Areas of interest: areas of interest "Church"
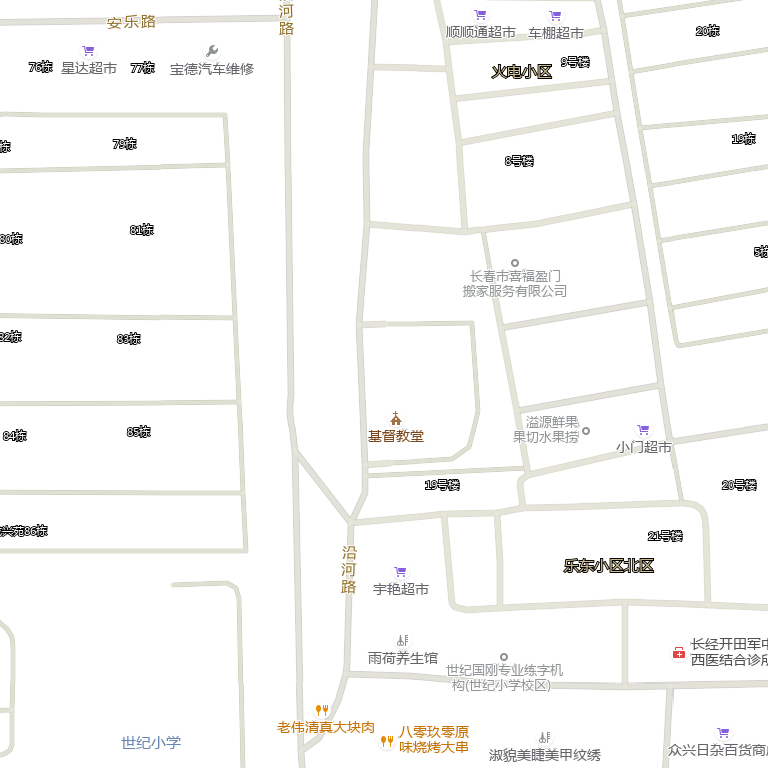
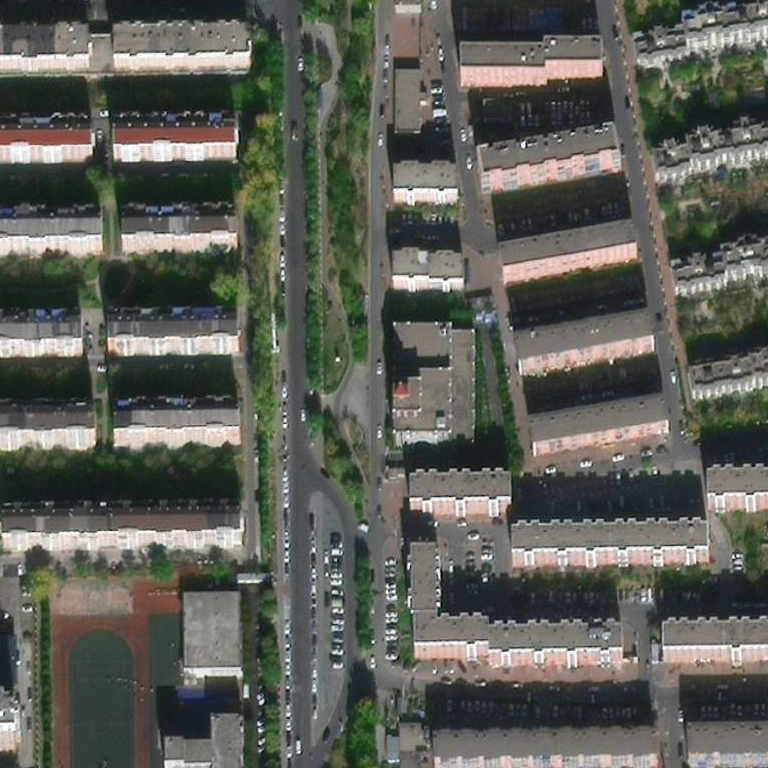